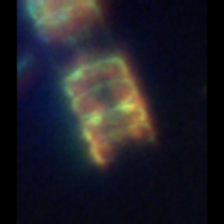
Taxon: Chaetoceros
Group: Diatoms